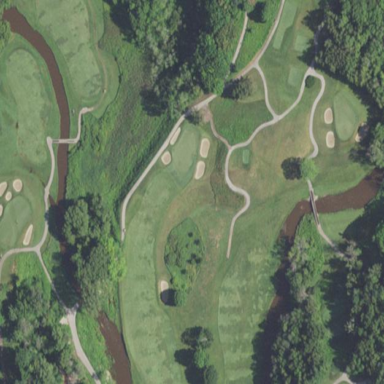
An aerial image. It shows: Picturesque scene of golf course with lateral water hazard.